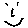
Label: smiley face